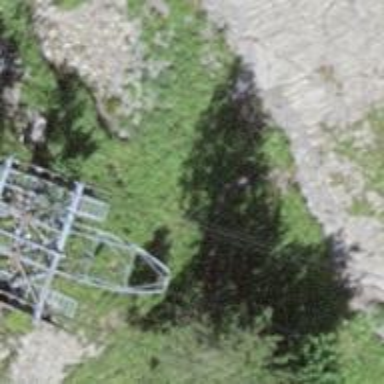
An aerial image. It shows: Pylon for aerialway.